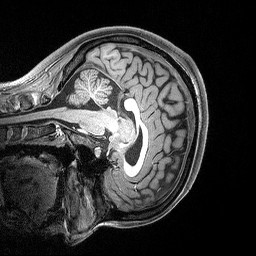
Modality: T1w
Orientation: sagittal
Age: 37
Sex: male
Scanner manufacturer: siemens
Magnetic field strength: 3 T
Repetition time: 2.3 s
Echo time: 0.00298 s